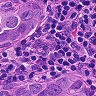
Metastatic tissue present: yes